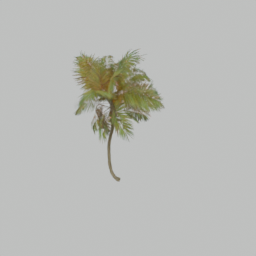
Label: nature